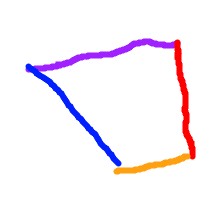
Shape: trapezoid